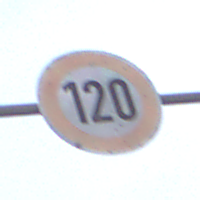
Verkehrszeichen: Geschwindigkeit120
Umgebung: Outdoor, Nature
Tageszeit: SunriseSunset
Wetter: Overcast
Licht: Natural
Jahreszeit: NotSpecified
Kontrast: LowContrast